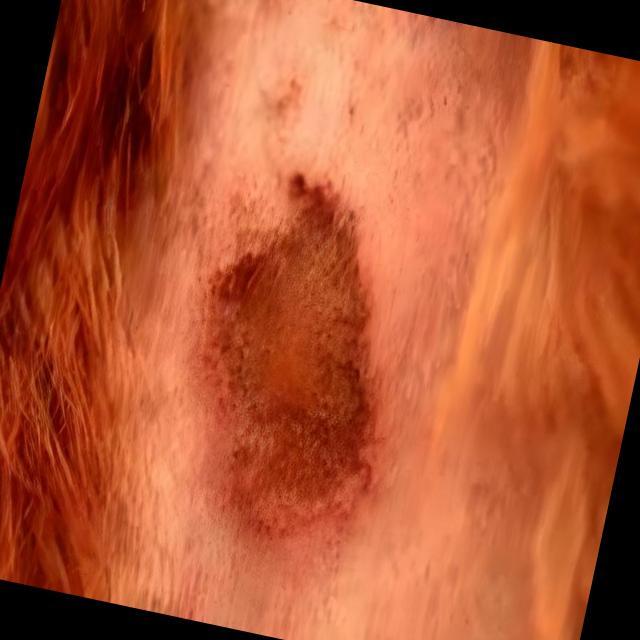
Canine dermatitis — inflammation of the skin presenting with erythema, pruritus, papules, and excoriation. May be allergic, contact, or atopic in origin.